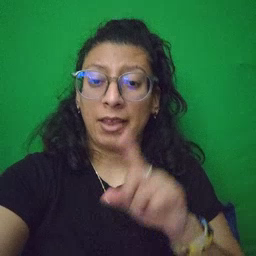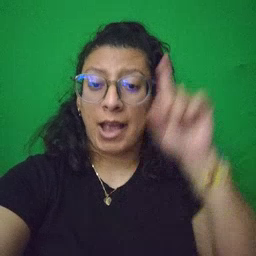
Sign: up